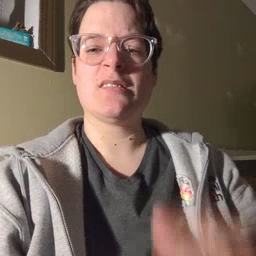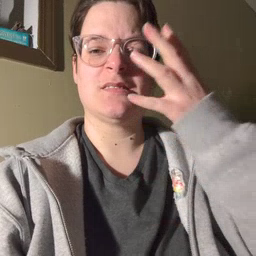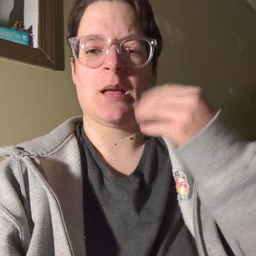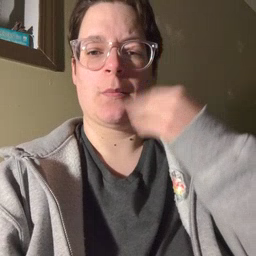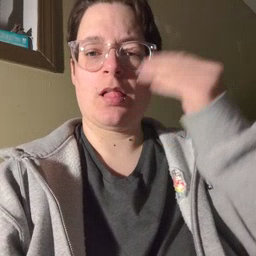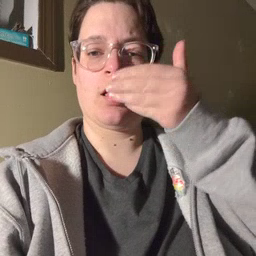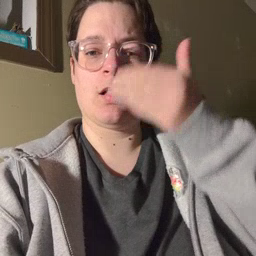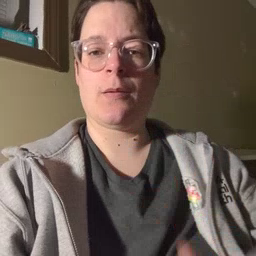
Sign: sleepy